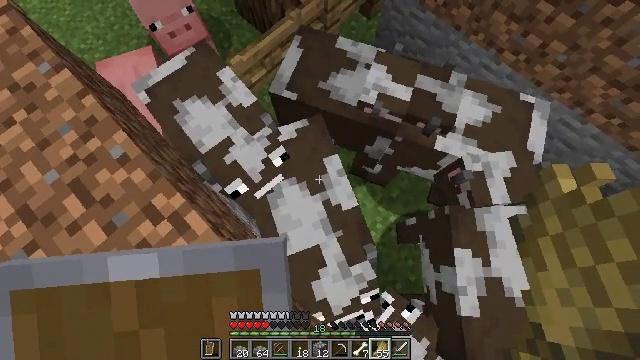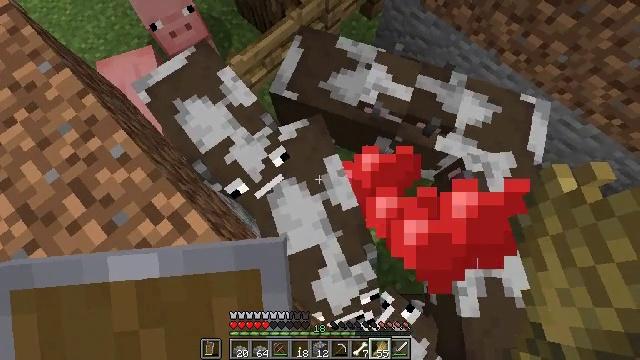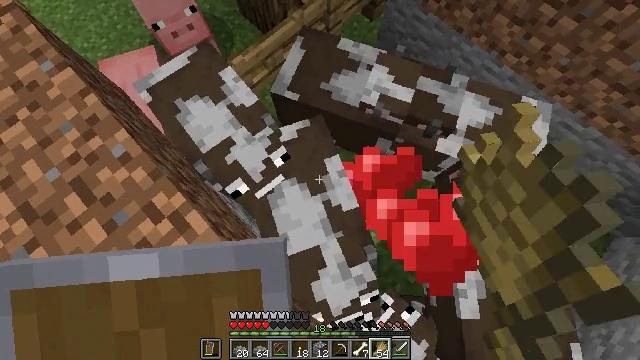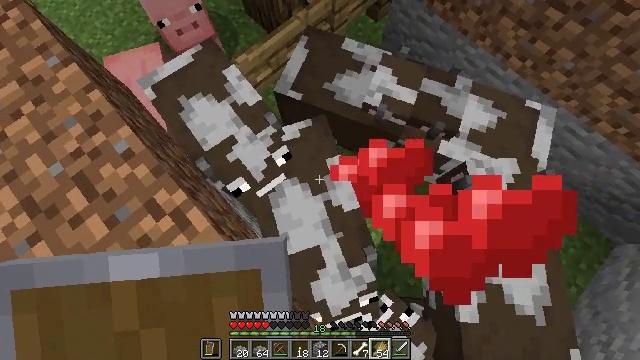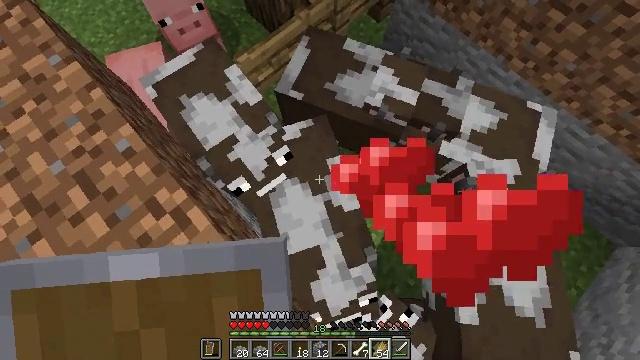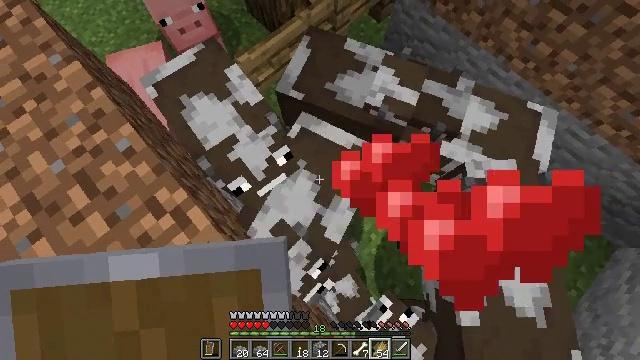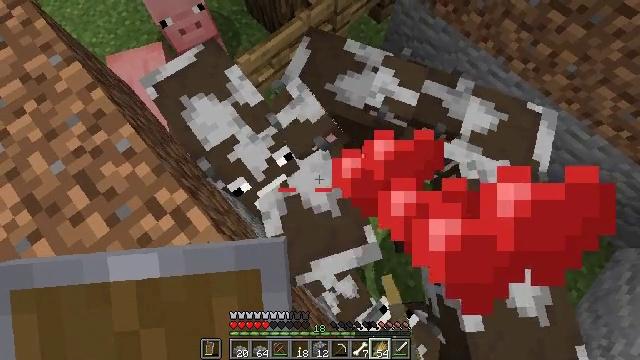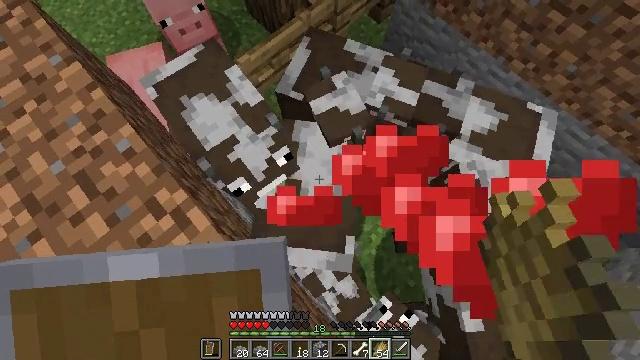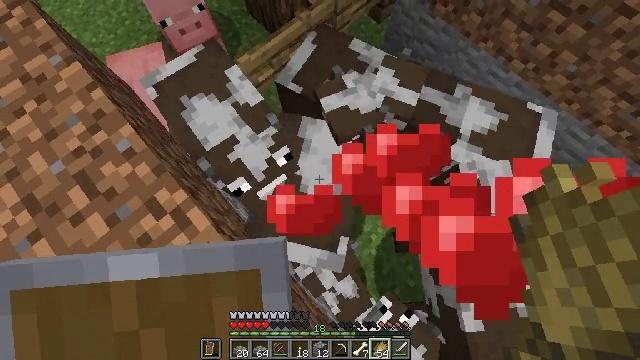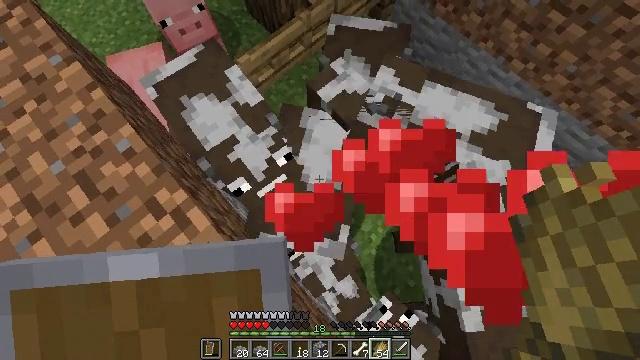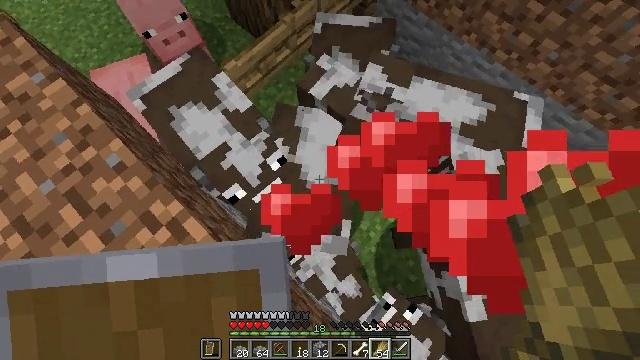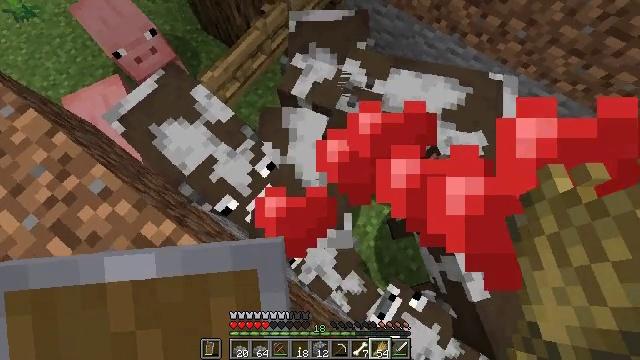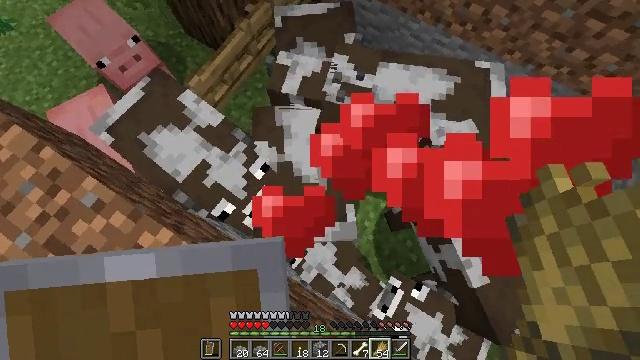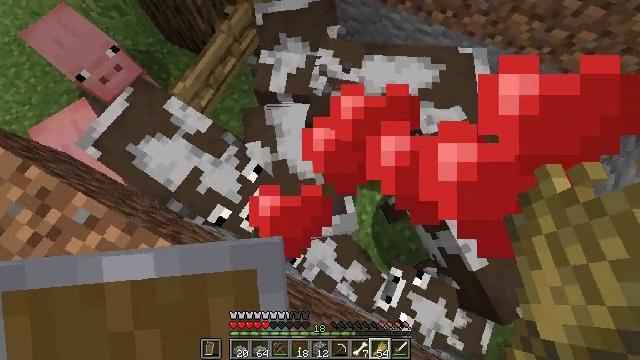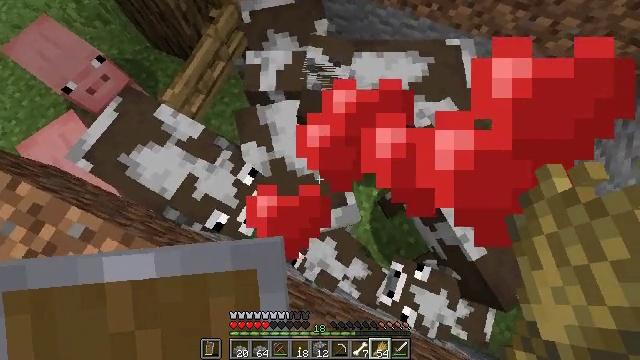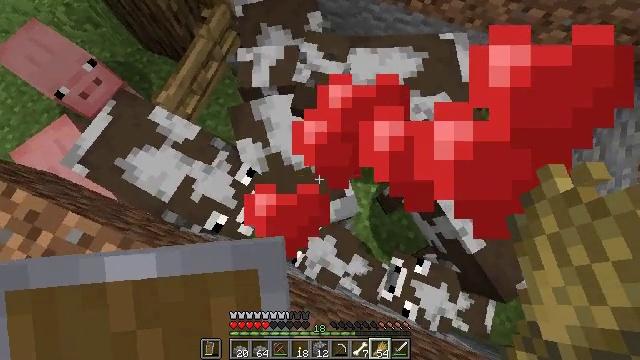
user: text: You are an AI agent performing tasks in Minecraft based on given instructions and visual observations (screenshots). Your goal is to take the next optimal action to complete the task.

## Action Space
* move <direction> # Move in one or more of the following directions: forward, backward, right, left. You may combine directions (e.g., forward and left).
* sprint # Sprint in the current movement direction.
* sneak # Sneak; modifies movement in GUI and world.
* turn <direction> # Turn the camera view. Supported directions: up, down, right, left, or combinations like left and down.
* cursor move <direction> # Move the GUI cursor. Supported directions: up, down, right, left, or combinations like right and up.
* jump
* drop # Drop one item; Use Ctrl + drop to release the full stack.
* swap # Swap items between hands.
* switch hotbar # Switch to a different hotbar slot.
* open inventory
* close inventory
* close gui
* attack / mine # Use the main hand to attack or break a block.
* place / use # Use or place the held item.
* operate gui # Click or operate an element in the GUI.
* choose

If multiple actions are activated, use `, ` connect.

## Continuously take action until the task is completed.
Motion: motion action
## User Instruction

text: Make shears using two iron ingots in the crafting table.
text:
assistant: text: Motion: sneak
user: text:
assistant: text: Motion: sneak
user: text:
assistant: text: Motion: sneak, turn left
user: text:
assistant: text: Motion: sneak
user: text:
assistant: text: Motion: sneak
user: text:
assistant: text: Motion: sneak
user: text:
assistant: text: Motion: sneak
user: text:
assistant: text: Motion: sneak
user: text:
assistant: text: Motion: sneak
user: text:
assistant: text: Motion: sneak, turn right
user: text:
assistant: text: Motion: sneak, turn right
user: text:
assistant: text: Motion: sneak, turn right
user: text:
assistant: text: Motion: sneak, turn right
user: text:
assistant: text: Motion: sneak, turn right
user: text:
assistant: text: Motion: sneak, turn right
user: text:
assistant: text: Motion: sneak, turn right
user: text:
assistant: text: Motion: sneak, turn right
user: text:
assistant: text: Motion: sneak, turn right
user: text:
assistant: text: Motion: sneak, turn right
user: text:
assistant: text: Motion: sneak, turn right
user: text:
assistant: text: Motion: move left, sneak, turn right
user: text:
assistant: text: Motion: move back and move left, sneak, turn right
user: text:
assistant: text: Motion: move back and move left, sneak, turn right
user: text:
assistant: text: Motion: move back and move left, sneak
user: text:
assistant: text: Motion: move back and move left, sneak
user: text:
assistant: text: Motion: move back and move left, sneak
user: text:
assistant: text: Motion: move back, sneak
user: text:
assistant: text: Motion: sneak
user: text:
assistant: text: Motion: sneak
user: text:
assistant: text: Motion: sneak